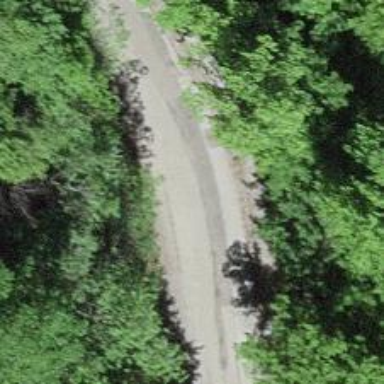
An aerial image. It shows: Unclassified road with grade 1 track type.